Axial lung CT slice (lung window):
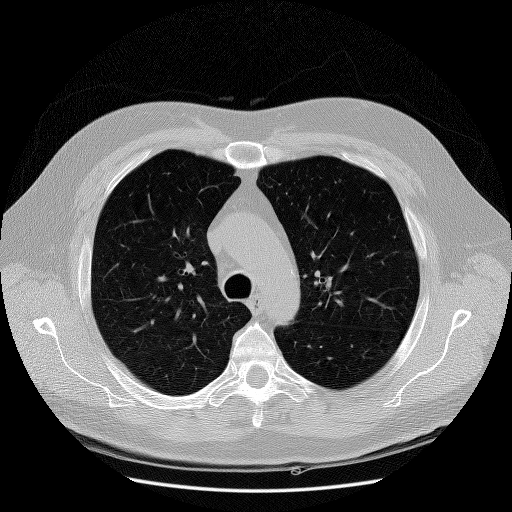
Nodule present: no